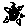
Label: sun